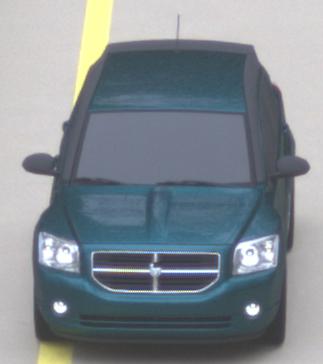
Make: Dodge
Model: Caliber 1.8
Detailed model: Caliber
Model produced from: 2006/06
Model produced until: 2009/03
Doors: 5
Color: blue
Road condition: dry road
Daytime: morning or afternoon
Contrast: low contrast